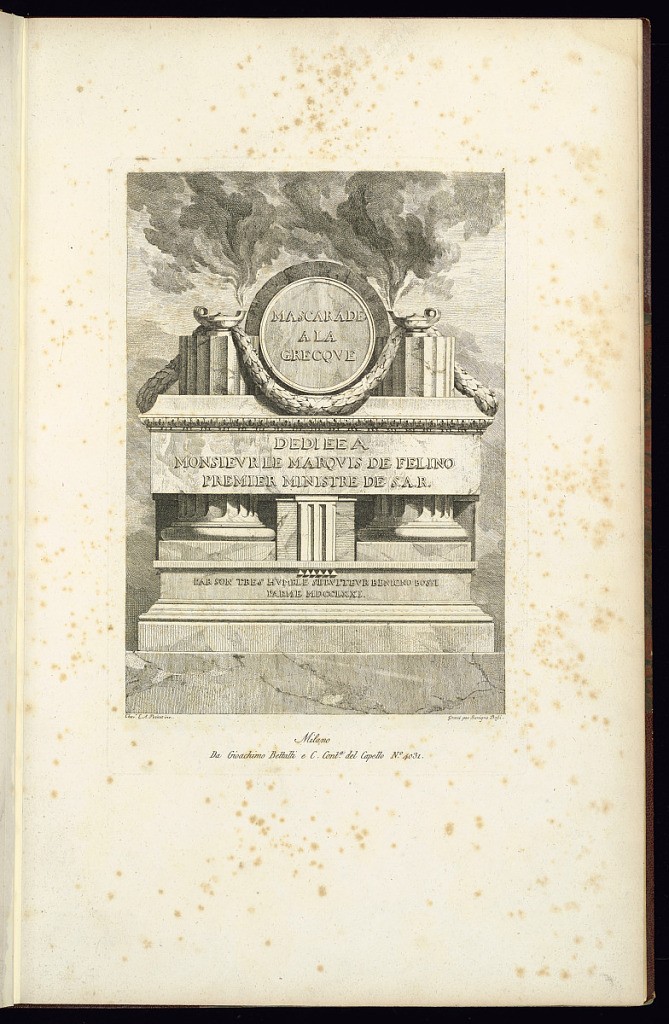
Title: Title Page
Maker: Ennemond Alexandre Petitot, French, 1727 – 1801
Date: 1771
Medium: Etching on paper
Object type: Print
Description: Title page from a series of 10 plates featuring fanciful costumes inspired by Greek and Roman antique ornament and architectural motifs. The title and dedication are lettered on a sculpted monument, featuring fluted columns, a garland of laurels and smoking incense burners. The plate is signed and numbered.